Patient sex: M
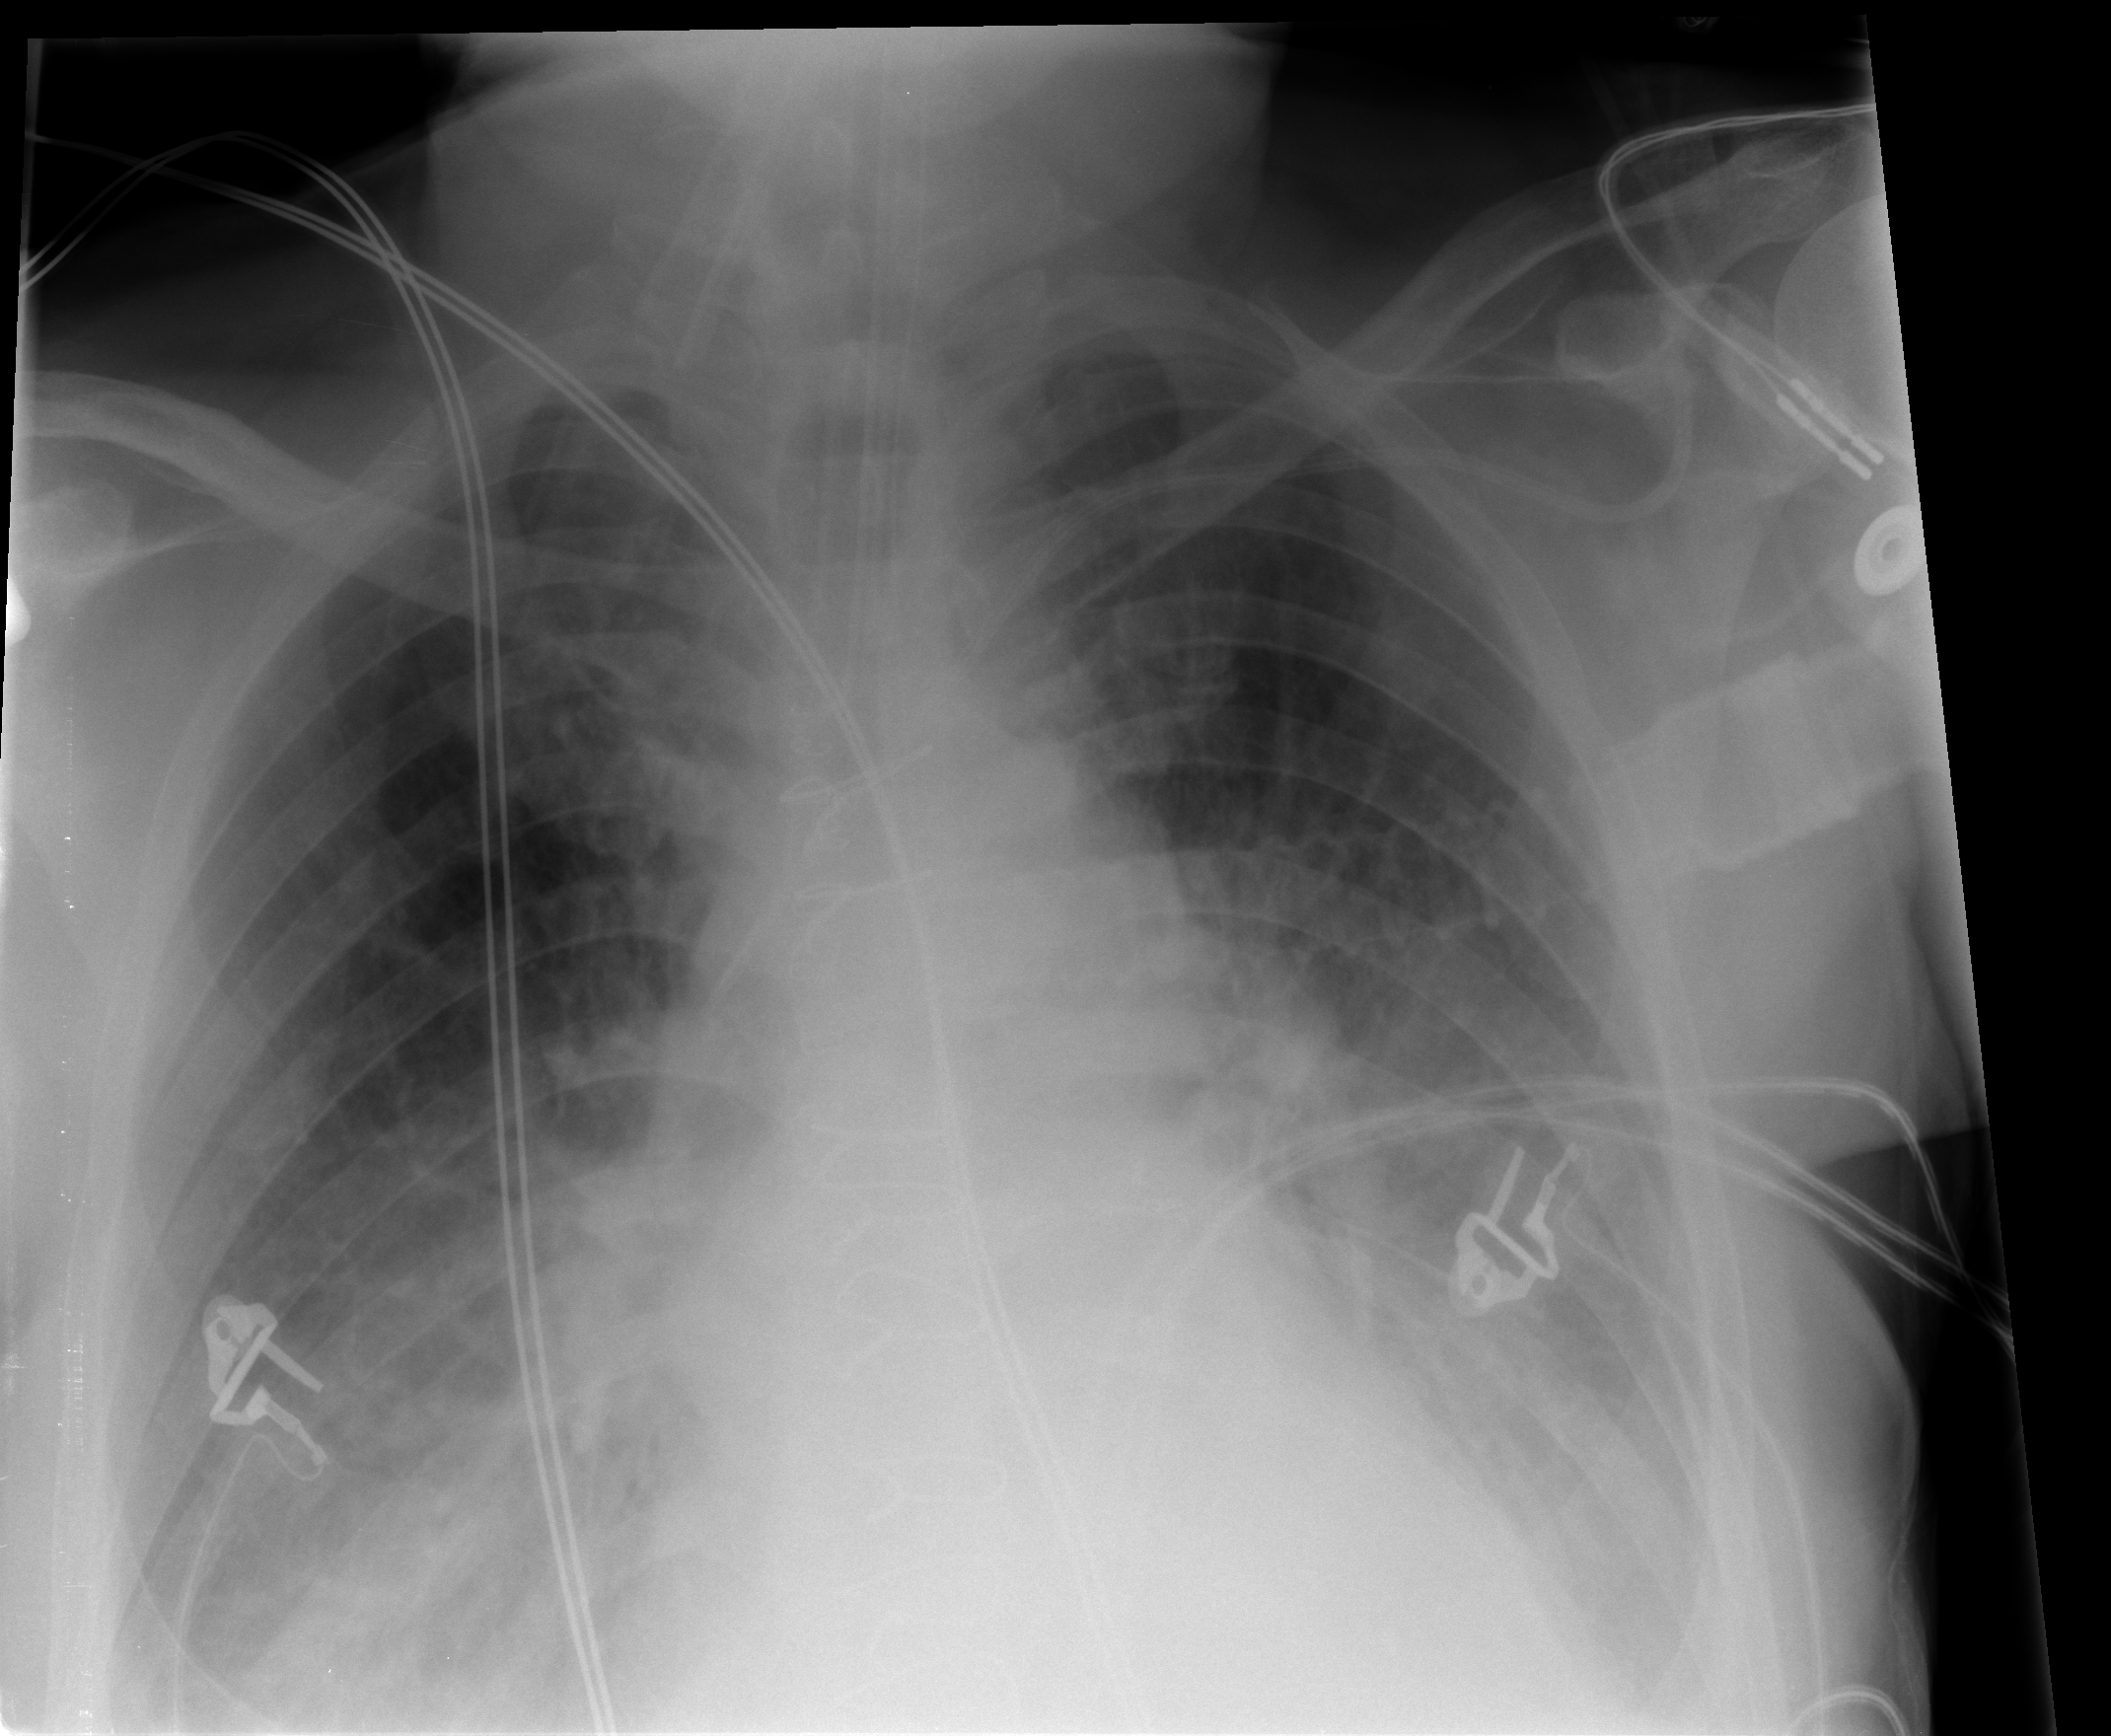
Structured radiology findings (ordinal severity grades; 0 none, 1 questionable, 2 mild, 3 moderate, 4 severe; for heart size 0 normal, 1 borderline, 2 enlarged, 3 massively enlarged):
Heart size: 1
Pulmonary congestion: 2
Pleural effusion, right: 1
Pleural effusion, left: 1
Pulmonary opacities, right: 0
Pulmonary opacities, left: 0
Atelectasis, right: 2
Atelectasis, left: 2